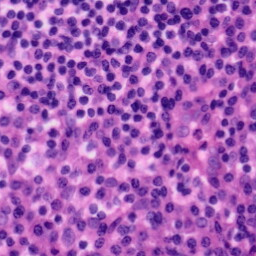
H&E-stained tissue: Tonsil